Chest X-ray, AP view. Patient: 54 years old, sex F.
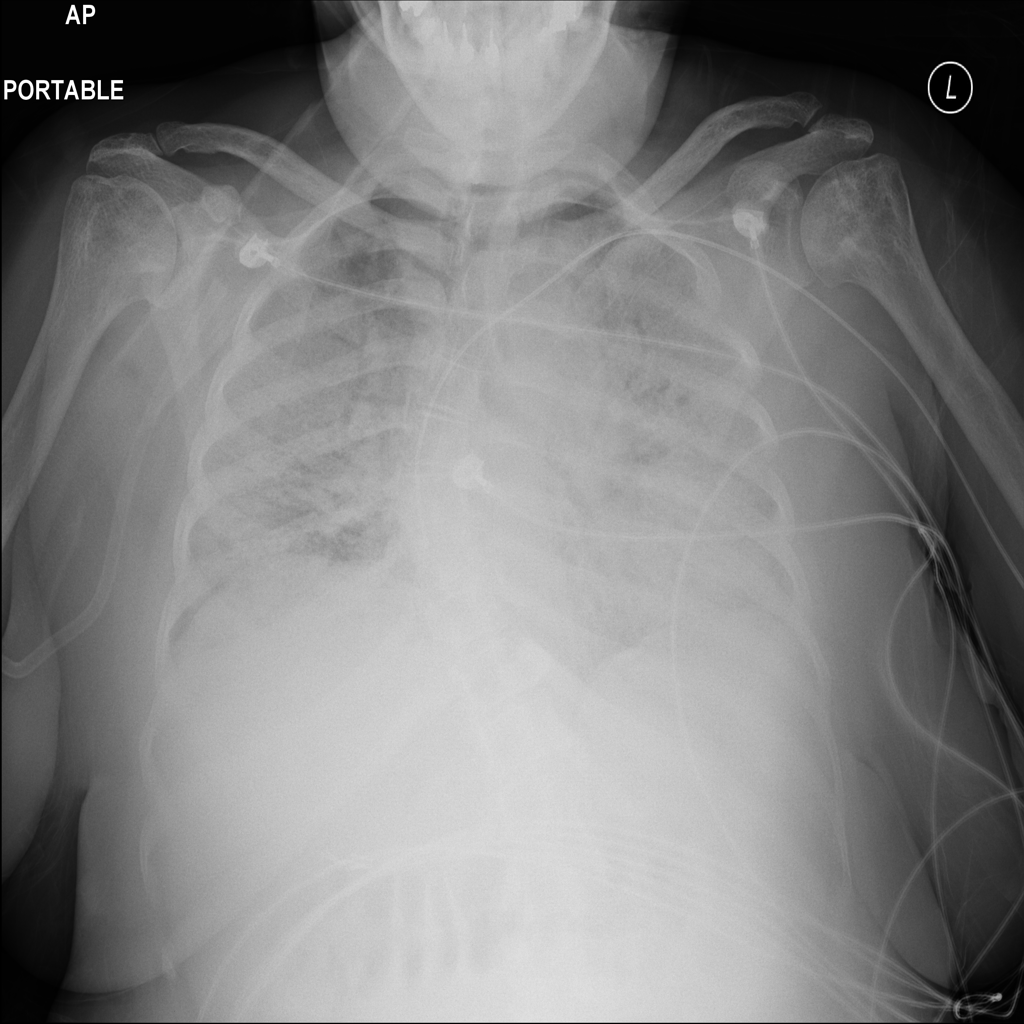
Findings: No Finding